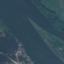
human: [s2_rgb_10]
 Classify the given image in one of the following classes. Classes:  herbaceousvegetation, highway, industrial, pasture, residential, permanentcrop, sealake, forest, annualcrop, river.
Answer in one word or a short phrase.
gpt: River